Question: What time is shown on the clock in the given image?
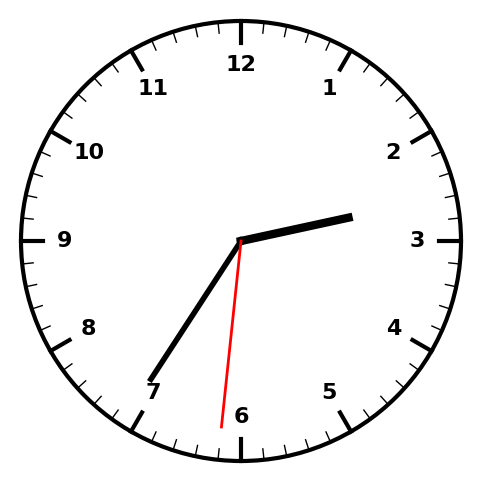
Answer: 02:35:31